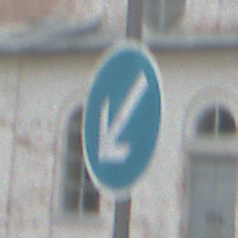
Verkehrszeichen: VorgeschriebeneVorbeifahrtLinks
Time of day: MorningAfternoon
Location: Outdoor (Nature)
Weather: PartlyCloudy
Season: Autumn
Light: Natural